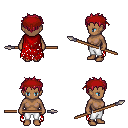
a pixel art fantasy rpg character, female body template, human, dark skin, red tattered cape, white pants, ruby red bedhead hairstyle, red bandana, spear, four views (front, back, left, right), 2x2 character sprite sheet, small pixel art, hard edges, no anti-aliasing